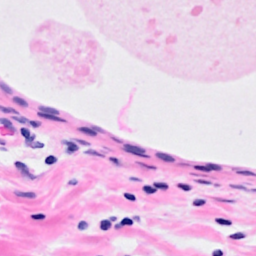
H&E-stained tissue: Breast